Question: I got a sample C# program (Client and Server) somewhere around the net.
It works well when communicating with each other, HOWEVER, the client doesn't work and so is my program (when trying to receive data from my microcontroller over the network via telnet). When I try to use PuTTy, it works very well. Here is my short whole codes for the client. Please tell me what to do :) What's wrong with this code:
edit and additional info:
the C# program starts to receive the data IF and ONLY IF I run the PuTTy. Funny. It seems the device only starts throwing the data to every clients when PuTTy is connected.
What I want to get:
Exactly what is printed in Putty screenshot:
where 0.00 can be any value. Look also at my C# program screenshot. It gets wrong format of string that is being sent :(
'''
using System;
using System.Drawing;
using System.Collections;
using System.ComponentModel;
using System.Windows.Forms;
using System.Data;
using System.Net; // Endpoint
using System.Net.Sockets; // Socket namespace
using System.Text; // Text encoders
// Declare the delegate prototype to send data back to the form
delegate void AddMessage( string sNewMessage );
namespace ChatClient
{
/// <summary>
/// This form connects to a Socket server and Streams data to and from it.
/// Note: The following has been ommitted.
/// 1) Send button need to be grayed when conneciton is
/// not active
/// 2) Send button should gray when no text in the Message box.
/// 3) Line feeds in the recieved data should be parsed into seperate
/// lines in the recieved data list
/// 4) Read startup setting from a app.config file
/// </summary>
public class FormMain : System.Windows.Forms.Form
{
// My Attributes
private Socket m_sock; // Server connection
private byte [] m_byBuff = new byte[256]; // Recieved data buffer
private event AddMessage m_AddMessage; // Add Message Event handler for Form
// Wizard generated code
private System.Windows.Forms.Button m_btnConnect;
private System.Windows.Forms.TextBox m_tbServerAddress;
private System.Windows.Forms.ListBox m_lbRecievedData;
private System.Windows.Forms.TextBox m_tbMessage;
private System.Windows.Forms.Button m_btnSend;
/// <summary>
/// Required designer variable.
/// </summary>
private System.ComponentModel.Container components = null;
public FormMain()
{
//
// Required for Windows Form Designer support
//
InitializeComponent();
// Add Message Event handler for Form decoupling from input thread
m_AddMessage = new AddMessage( OnAddMessage );
//
// TODO: Add any constructor code after InitializeComponent call
//
}
/// <summary>
/// Clean up any resources being used.
/// </summary>
protected override void Dispose( bool disposing )
{
if( disposing )
{
if (components != null)
{
components.Dispose();
}
}
base.Dispose( disposing );
}
#region Windows Form Designer generated code
/// <summary>
/// Required method for Designer support - do not modify
/// the contents of this method with the code editor.
/// </summary>
private void InitializeComponent()
{
this.m_tbServerAddress = new System.Windows.Forms.TextBox();
this.m_tbMessage = new System.Windows.Forms.TextBox();
this.m_btnConnect = new System.Windows.Forms.Button();
this.m_lbRecievedData = new System.Windows.Forms.ListBox();
this.m_btnSend = new System.Windows.Forms.Button();
this.SuspendLayout();
//
// m_tbServerAddress
//
this.m_tbServerAddress.Anchor = ((System.Windows.Forms.AnchorStyles.Top | System.Windows.Forms.AnchorStyles.Left)
| System.Windows.Forms.AnchorStyles.Right);
this.m_tbServerAddress.Location = new System.Drawing.Point(8, 8);
this.m_tbServerAddress.Name = "m_tbServerAddress";
this.m_tbServerAddress.Size = new System.Drawing.Size(204, 20);
this.m_tbServerAddress.TabIndex = 1;
this.m_tbServerAddress.Text = "192.168.0.8";
//
// m_tbMessage
//
this.m_tbMessage.Anchor = ((System.Windows.Forms.AnchorStyles.Top | System.Windows.Forms.AnchorStyles.Left)
| System.Windows.Forms.AnchorStyles.Right);
this.m_tbMessage.Location = new System.Drawing.Point(8, 37);
this.m_tbMessage.Name = "m_tbMessage";
this.m_tbMessage.Size = new System.Drawing.Size(205, 20);
this.m_tbMessage.TabIndex = 3;
this.m_tbMessage.Text = "";
//
// m_btnConnect
//
this.m_btnConnect.Anchor = (System.Windows.Forms.AnchorStyles.Top | System.Windows.Forms.AnchorStyles.Right);
this.m_btnConnect.Location = new System.Drawing.Point(228, 8);
this.m_btnConnect.Name = "m_btnConnect";
this.m_btnConnect.TabIndex = 0;
this.m_btnConnect.Text = "Connect";
this.m_btnConnect.Click += new System.EventHandler(this.m_btnConnect_Click);
//
// m_lbRecievedData
//
this.m_lbRecievedData.Anchor = (((System.Windows.Forms.AnchorStyles.Top | System.Windows.Forms.AnchorStyles.Bottom)
| System.Windows.Forms.AnchorStyles.Left)
| System.Windows.Forms.AnchorStyles.Right);
this.m_lbRecievedData.IntegralHeight = false;
this.m_lbRecievedData.Location = new System.Drawing.Point(0, 66);
this.m_lbRecievedData.Name = "m_lbRecievedData";
this.m_lbRecievedData.Size = new System.Drawing.Size(311, 220);
this.m_lbRecievedData.TabIndex = 2;
//
// m_btnSend
//
this.m_btnSend.Anchor = (System.Windows.Forms.AnchorStyles.Top | System.Windows.Forms.AnchorStyles.Right);
this.m_btnSend.Location = new System.Drawing.Point(228, 36);
this.m_btnSend.Name = "m_btnSend";
this.m_btnSend.TabIndex = 4;
this.m_btnSend.Text = "Send";
this.m_btnSend.Click += new System.EventHandler(this.m_btnSend_Click);
//
// FormMain
//
this.AutoScaleBaseSize = new System.Drawing.Size(5, 13);
this.ClientSize = new System.Drawing.Size(312, 287);
this.Controls.AddRange(new System.Windows.Forms.Control[] {
this.m_btnSend,
this.m_tbMessage,
this.m_lbRecievedData,
this.m_tbServerAddress,
this.m_btnConnect});
this.Name = "FormMain";
this.StartPosition = System.Windows.Forms.FormStartPosition.CenterParent;
this.Text = "Form1";
this.Closing += new System.ComponentModel.CancelEventHandler(this.FormMain_Closing);
this.ResumeLayout(false);
}
#endregion
/// <summary>
/// The main entry point for the application.
/// </summary>
[STAThread]
static void Main()
{
Application.Run(new FormMain());
}
/// <summary>
/// Connect button pressed. Attempt a connection to the server and
/// setup Recieved data callback
/// </summary>
/// <param name="sender"></param>
/// <param name="e"></param>
private void m_btnConnect_Click(object sender, System.EventArgs e)
{
Cursor cursor = Cursor.Current;
Cursor.Current = Cursors.WaitCursor;
try
{
// Close the socket if it is still open
if( m_sock != null && m_sock.Connected )
{
m_sock.Shutdown( SocketShutdown.Both );
System.Threading.Thread.Sleep( 10 );
m_sock.Close();
}
// Create the socket object
m_sock = new Socket( AddressFamily.InterNetwork, SocketType.Stream, ProtocolType.Tcp );
// Define the Server address and port
IPEndPoint epServer = new IPEndPoint( IPAddress.Parse( m_tbServerAddress.Text ), 23 );
// Connect to the server blocking method and setup callback for recieved data
// m_sock.Connect( epServer );
// SetupRecieveCallback( m_sock );
// Connect to server non-Blocking method
m_sock.Blocking = false;
AsyncCallback onconnect = new AsyncCallback( OnConnect );
m_sock.BeginConnect( epServer, onconnect, m_sock );
}
catch( Exception ex )
{
MessageBox.Show( this, ex.Message, "Server Connect failed!" );
}
Cursor.Current = cursor;
}
public void OnConnect( IAsyncResult ar )
{
// Socket was the passed in object
Socket sock = (Socket)ar.AsyncState;
// Check if we were sucessfull
try
{
//sock.EndConnect( ar );
if( sock.Connected )
SetupRecieveCallback( sock );
else
MessageBox.Show( this, "Unable to connect to remote machine", "Connect Failed!" );
}
catch( Exception ex )
{
MessageBox.Show( this, ex.Message, "Unusual error during Connect!" );
}
}
/// <summary>
/// Get the new data and send it out to all other connections.
/// Note: If not data was recieved the connection has probably
/// died.
/// </summary>
/// <param name="ar"></param>
public void OnRecievedData( IAsyncResult ar )
{
// Socket was the passed in object
Socket sock = (Socket)ar.AsyncState;
// Check if we got any data
try
{
int nBytesRec = sock.EndReceive( ar );
if( nBytesRec > 0 )
{
// Wrote the data to the List
string sRecieved = Encoding.ASCII.GetString( m_byBuff, 0, nBytesRec );
// WARNING : The following line is NOT thread safe. Invoke is
// m_lbRecievedData.Items.Add( sRecieved );
Invoke( m_AddMessage, new string [] { sRecieved } );
// If the connection is still usable restablish the callback
SetupRecieveCallback( sock );
}
else
{
// If no data was recieved then the connection is probably dead
Console.WriteLine( "Client {0}, disconnected", sock.RemoteEndPoint );
sock.Shutdown( SocketShutdown.Both );
sock.Close();
}
}
catch( Exception ex )
{
MessageBox.Show( this, ex.Message, "Unusual error druing Recieve!" );
}
}
public void OnAddMessage( string sMessage )
{
m_lbRecievedData.Items.Add( sMessage );
}
/// <summary>
/// Setup the callback for recieved data and loss of conneciton
/// </summary>
public void SetupRecieveCallback( Socket sock )
{
try
{
AsyncCallback recieveData = new AsyncCallback( OnRecievedData );
sock.BeginReceive( m_byBuff, 0, m_byBuff.Length, SocketFlags.None, recieveData, sock );
}
catch( Exception ex )
{
MessageBox.Show( this, ex.Message, "Setup Recieve Callback failed!" );
}
}
/// <summary>
/// Close the Socket connection bofore going home
/// </summary>
private void FormMain_Closing(object sender, System.ComponentModel.CancelEventArgs e)
{
if( m_sock != null && m_sock.Connected )
{
m_sock.Shutdown( SocketShutdown.Both );
m_sock.Close();
}
}
/// <summary>
/// Send the Message in the Message area. Only do this if we are connected
/// </summary>
private void m_btnSend_Click(object sender, System.EventArgs e)
{
// Check we are connected
if( m_sock == null || !m_sock.Connected )
{
MessageBox.Show( this, "Must be connected to Send a message" );
return;
}
// Read the message from the text box and send it
try
{
// Convert to byte array and send.
Byte[] byteDateLine = Encoding.ASCII.GetBytes( m_tbMessage.Text.ToCharArray() );
m_sock.Send( byteDateLine, byteDateLine.Length, 0 );
}
catch( Exception ex )
{
MessageBox.Show( this, ex.Message, "Send Message Failed!" );
}
}
}
}
'''

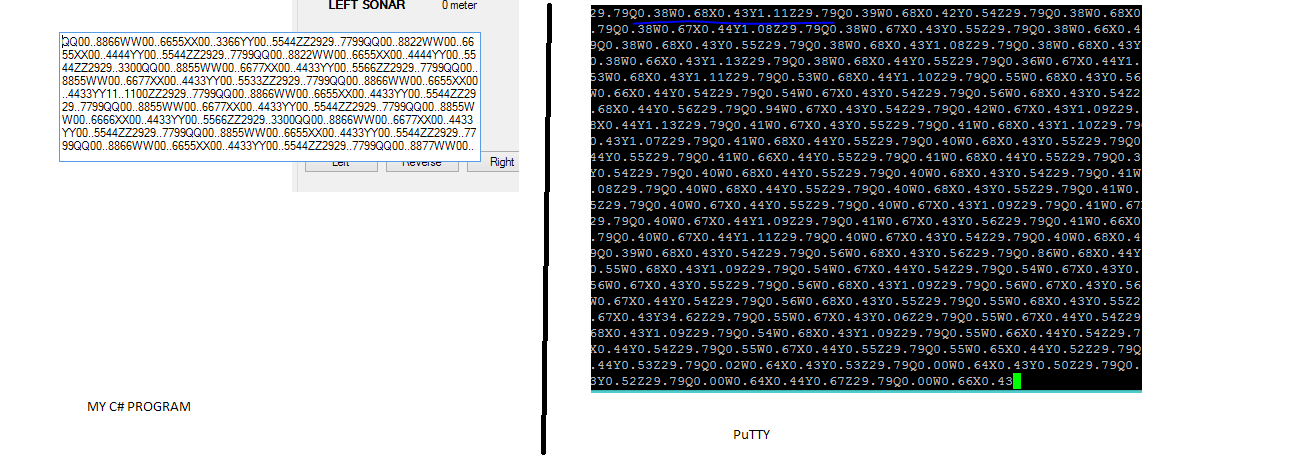
Answer: Ok, solved! my microcontroller has a certain code that detects first if there is a client available. Since my C# program just connects to the SERVER (the microcontroller) and waits for receiving the data, the server doesn't recognize the C# program as a client lol. So what I did was as soon as my C# connects to the microcontroller, it will send first a certain character or string to the server and then it will now starts receiving the data. yay!!!
But one last problem is how to get the values from the richtextbox (since I put/add all the received string in to this rtb) and then put them in the 5 labels.